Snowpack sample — Buffalo Mountain, Silverthorne, Colorado, USA (1/25/25, 10:11 AM MST)
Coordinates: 39.6222, -106.1139
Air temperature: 22 °F
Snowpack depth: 110 cm
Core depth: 30 cm
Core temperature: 42.8 °F
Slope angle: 12°, slope face: 102°
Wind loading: high
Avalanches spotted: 0
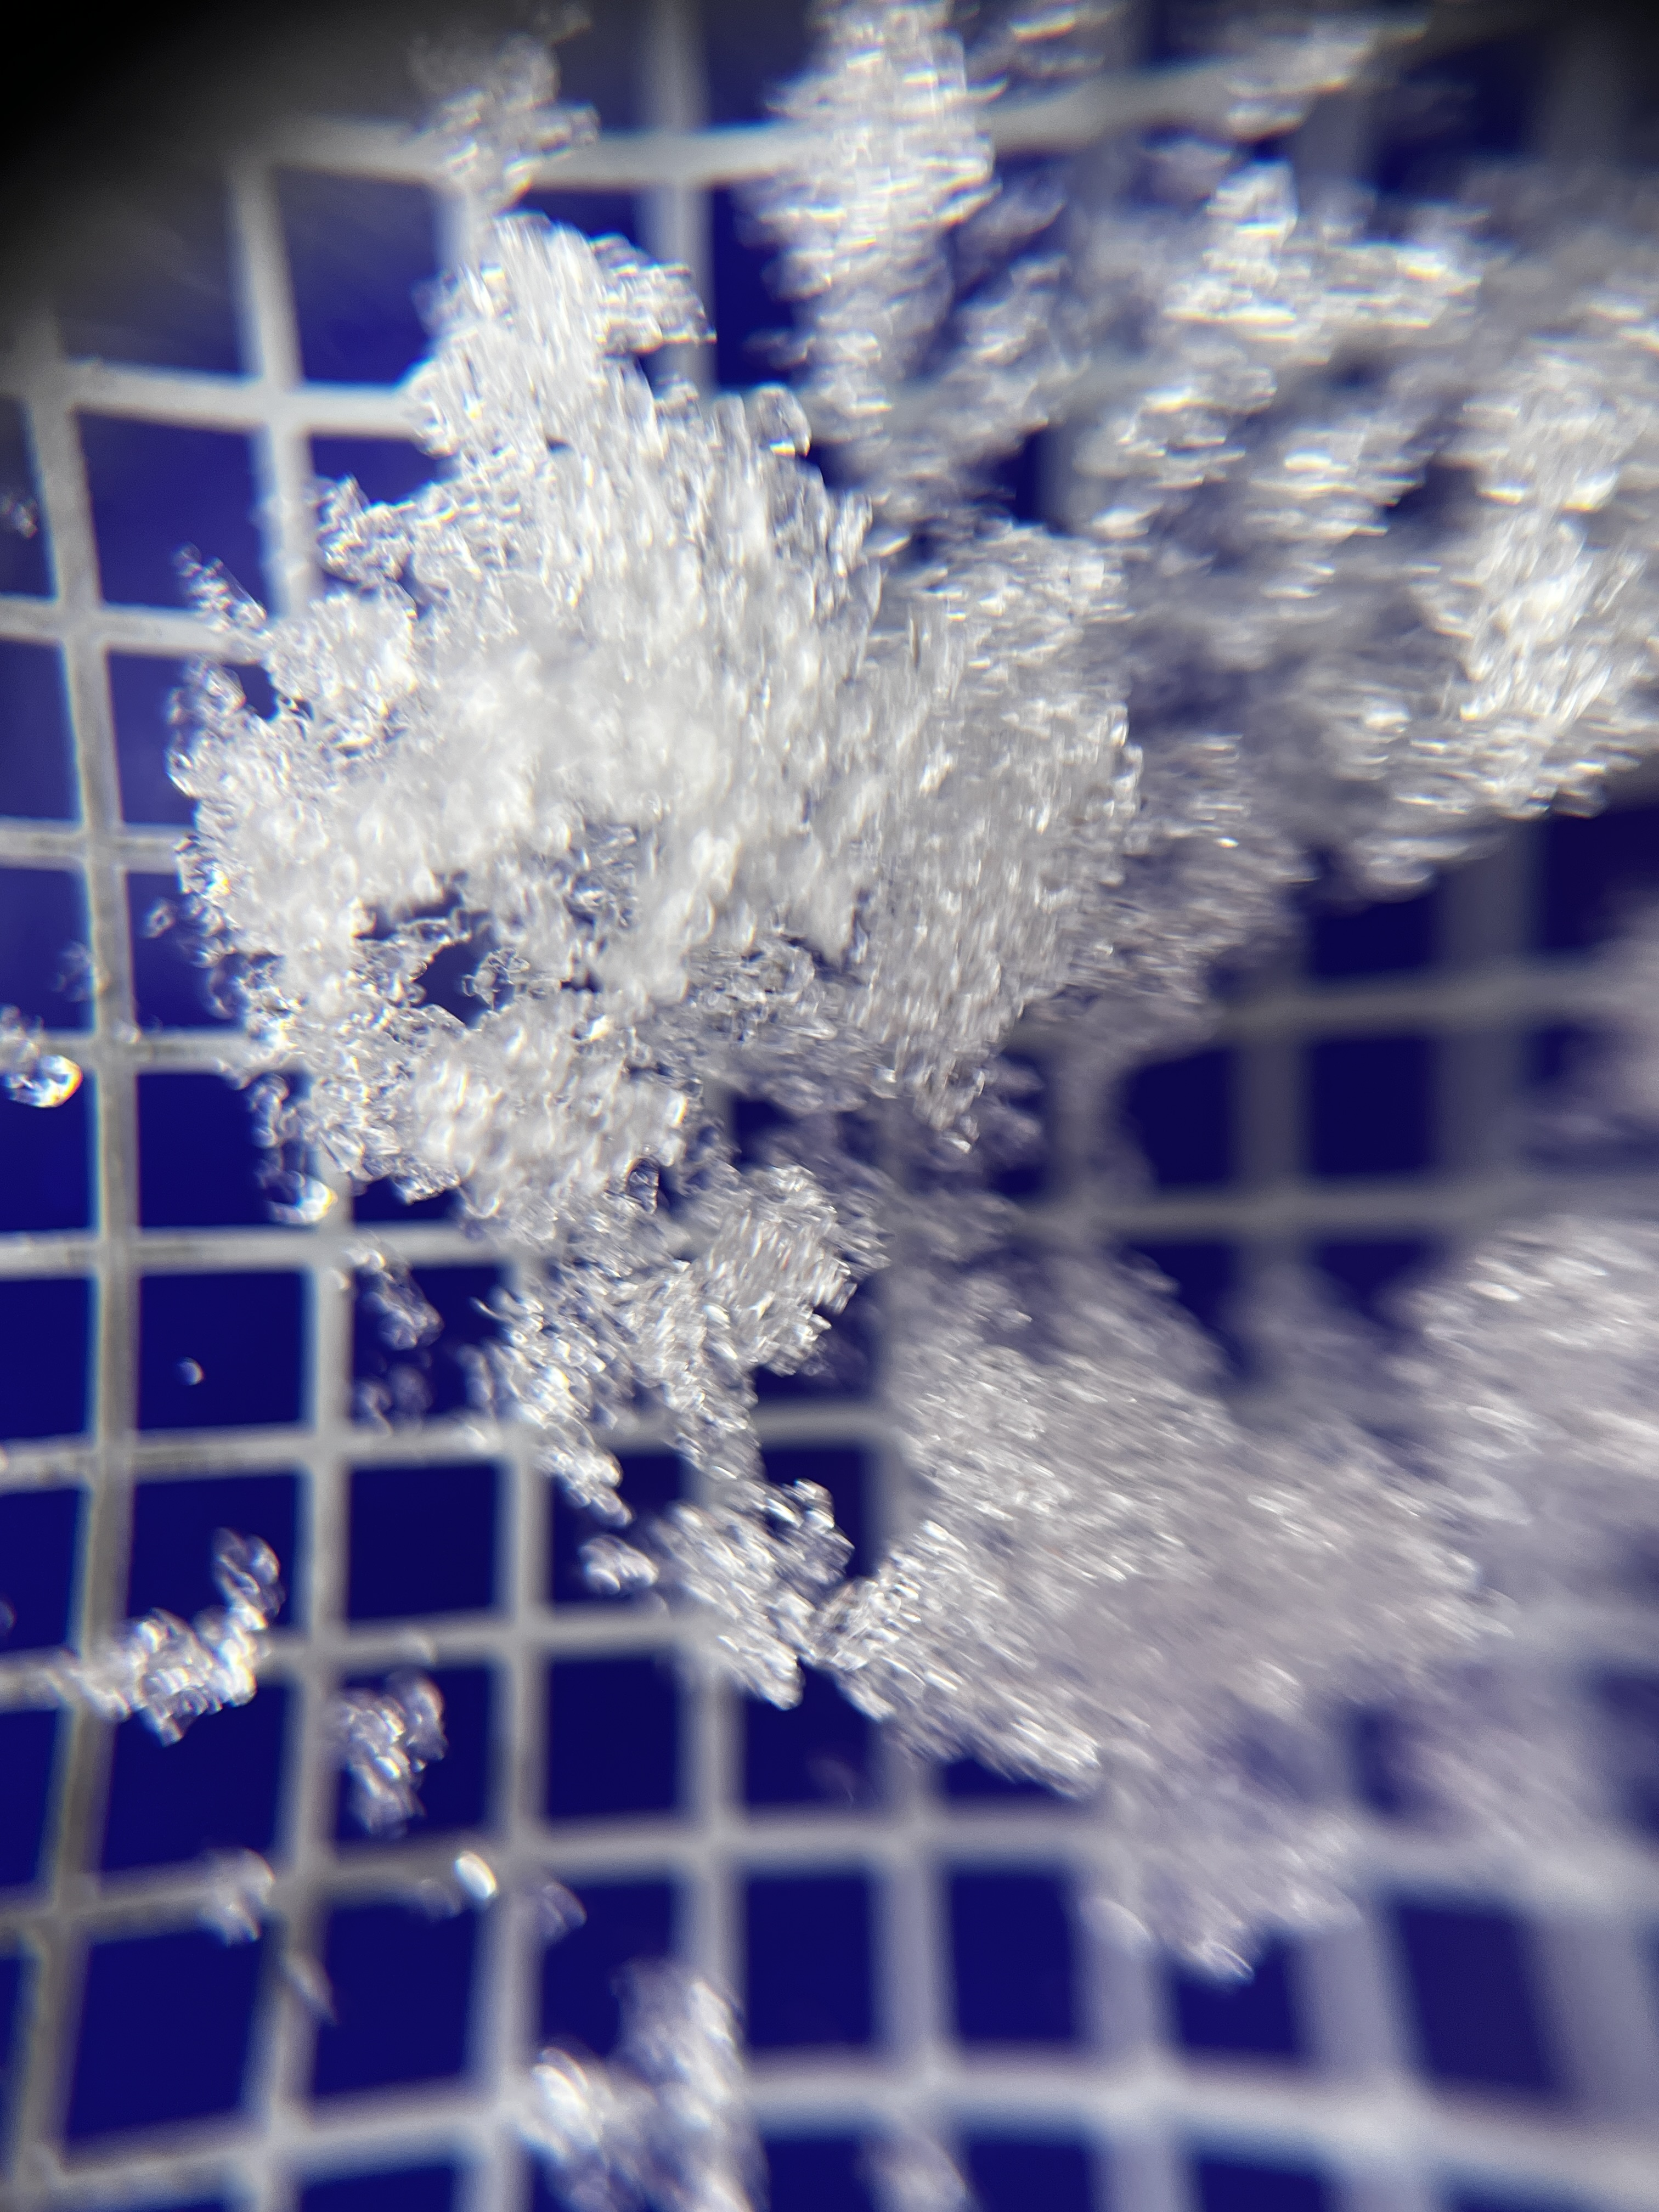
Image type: magnified_profile
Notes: No avalanches nearby, collected on the outskirts of a fire break 15 meters from the treeline, on way to Buffalo and Red Mountain